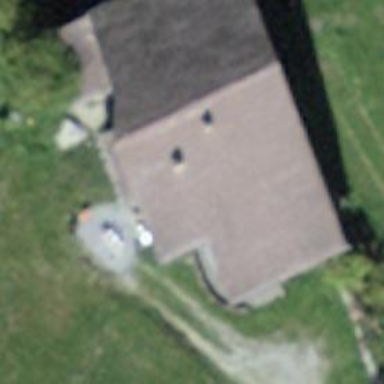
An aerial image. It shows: Farm building.